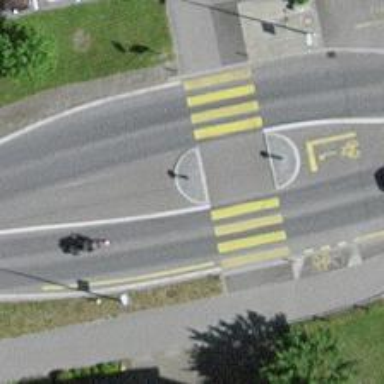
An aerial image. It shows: Marked zebra crossing with island in the middle. The crossing is clearly visible with markings.